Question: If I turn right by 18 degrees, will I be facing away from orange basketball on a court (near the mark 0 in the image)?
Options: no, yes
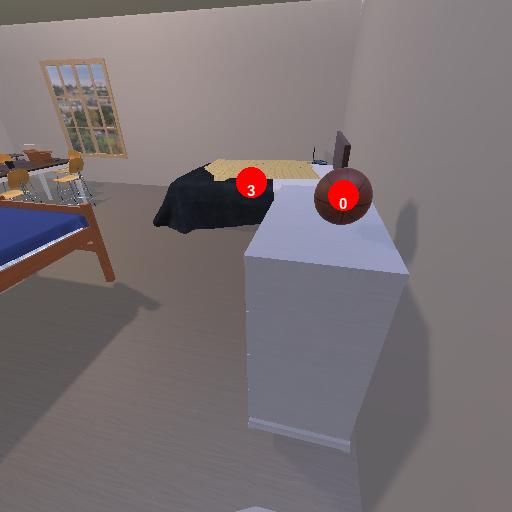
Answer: no